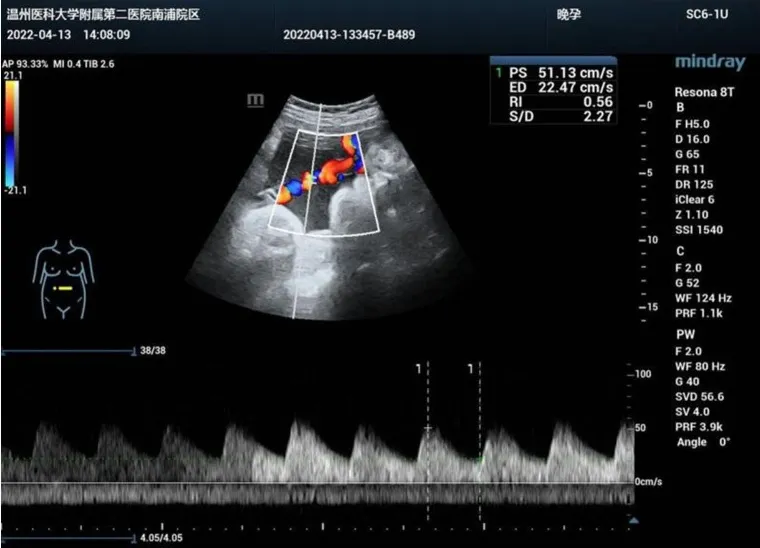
Abnormal bean-like dilation of the intra-abdominal umbilical vein suggestive of umbilical vein thrombosis at 21 weeks of gestation.
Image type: radiology (ultrasound)